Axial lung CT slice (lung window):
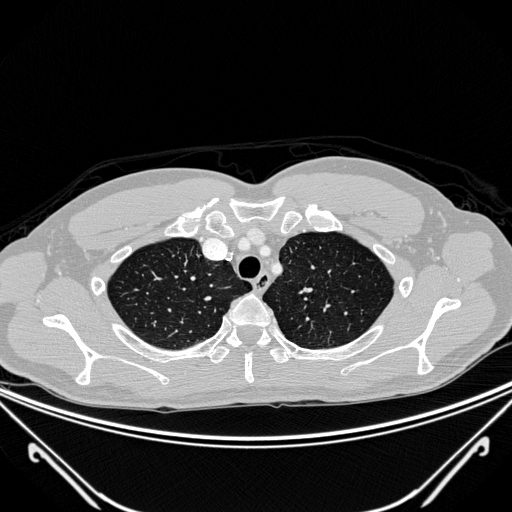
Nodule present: no